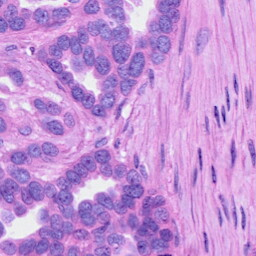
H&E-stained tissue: Ovarian